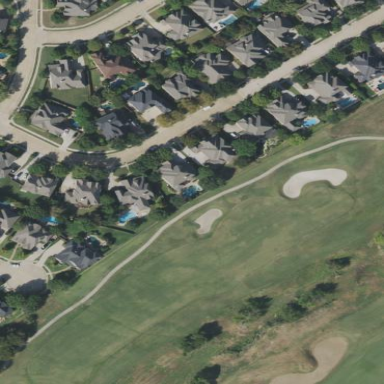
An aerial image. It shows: Grassy area designated as golf fairway.